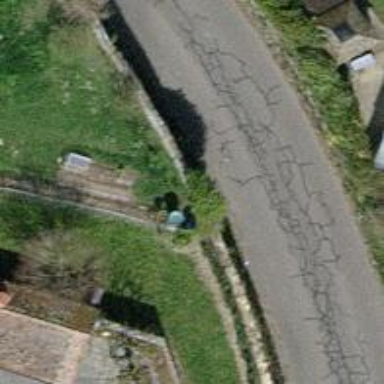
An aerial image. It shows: Hedge barrier.